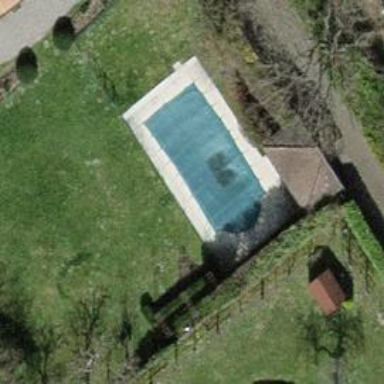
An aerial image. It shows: Swimming pool located in leisure land.